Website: lowes
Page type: customer-info-address
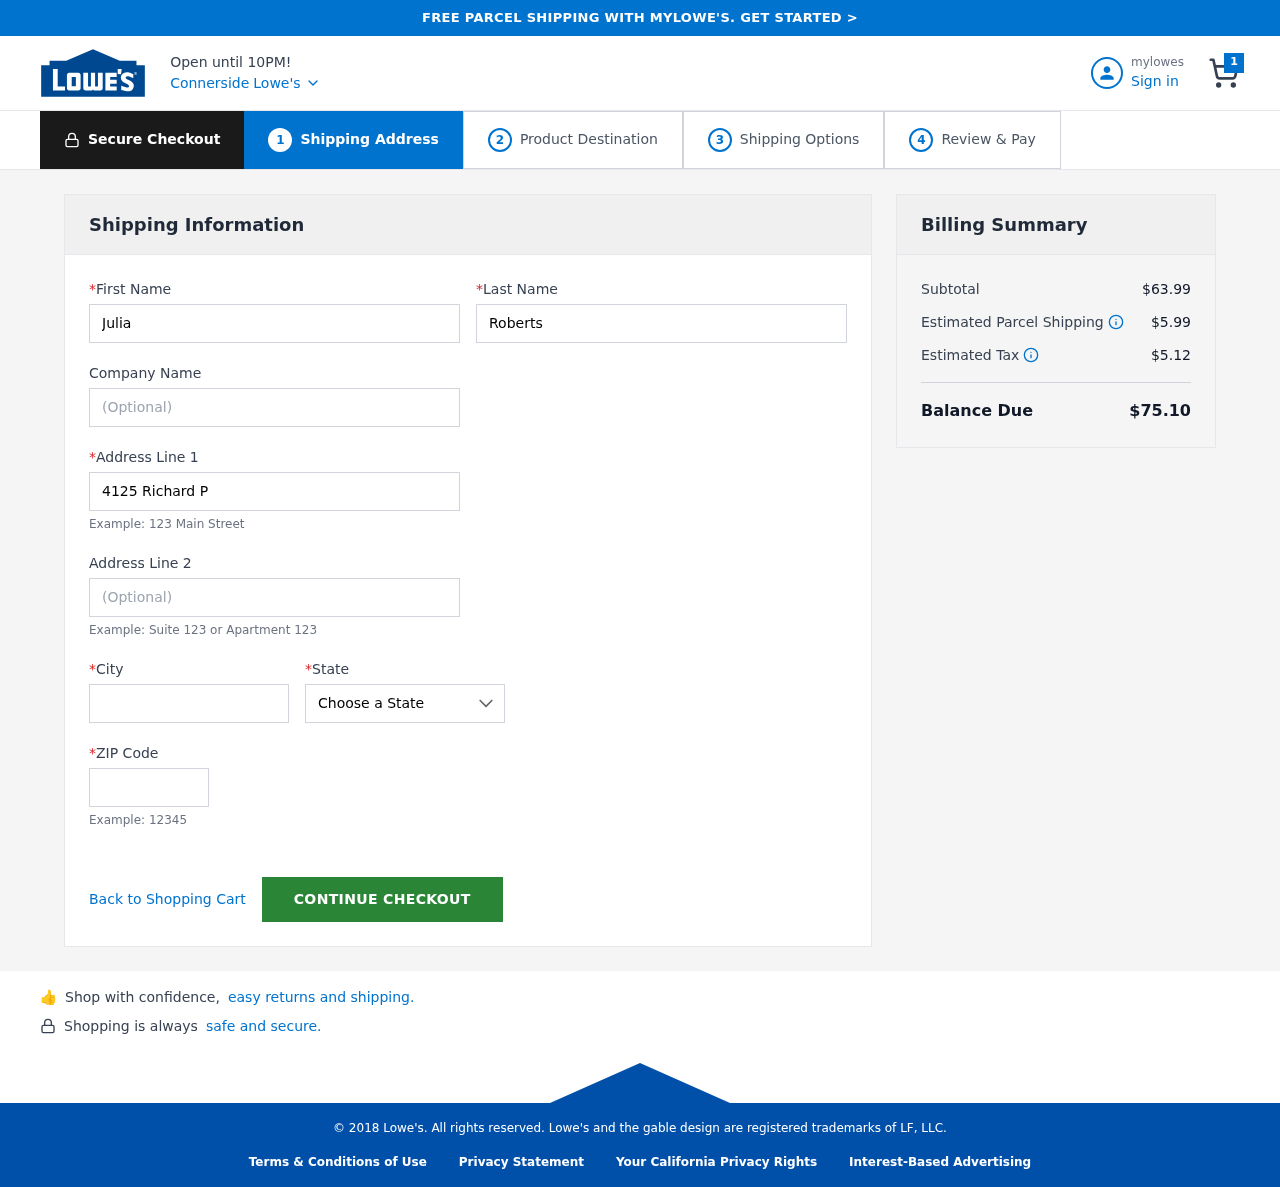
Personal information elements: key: PII_CITY
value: Connerside
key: PII_FIRSTNAME
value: Julia
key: PII_LASTNAME
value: Roberts
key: PII_POSTCODE
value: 56097
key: PII_STATE
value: Kentucky
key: PII_STREET
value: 4125 Richard Passage Apt. 371
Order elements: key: ORDER_NUM_ITEMS
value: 1
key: ORDER_SUBTOTAL
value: $63.99
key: ORDER_SHIPPING_COST
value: $5.99
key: ORDER_TAX
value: $5.12
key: ORDER_TOTAL
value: $75.10